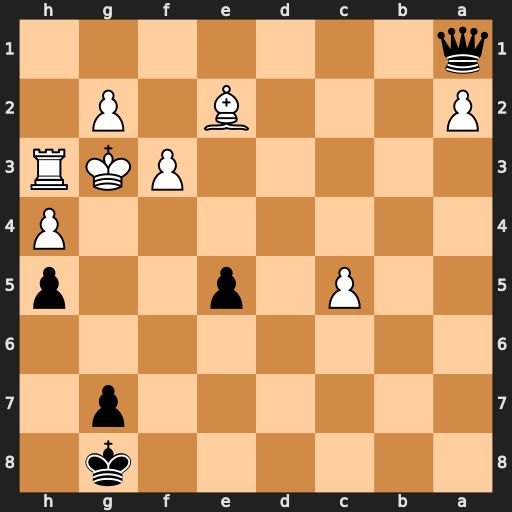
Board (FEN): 6k1/6p1/8/2P1p2p/7P/5PKR/P3B1P1/q7
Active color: b
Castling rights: -
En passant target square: -
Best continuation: Qe1+ Kh2 Qxe2